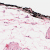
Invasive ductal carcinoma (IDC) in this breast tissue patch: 0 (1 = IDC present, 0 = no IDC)